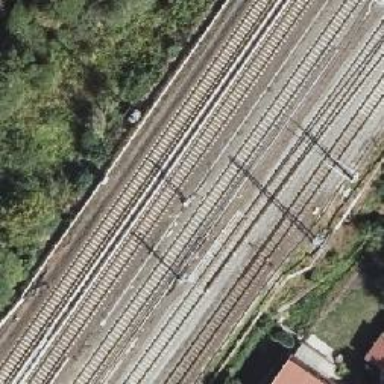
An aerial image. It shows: Railway signal.